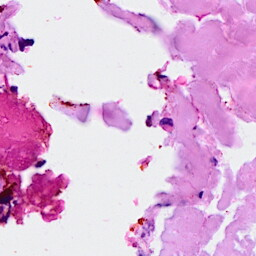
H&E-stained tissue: Breast